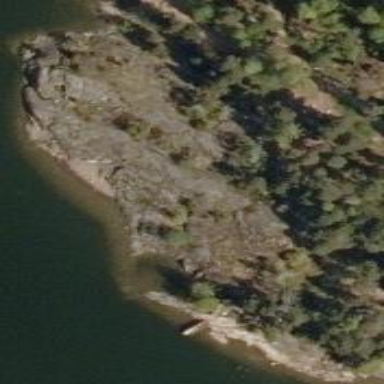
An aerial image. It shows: Landscape of bare rock.